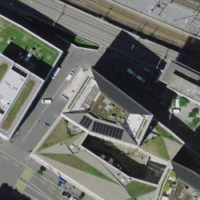
EUNIS habitat code: 56
Species observed at this site:
Dolycoris baccarum
Diplotaxis tenuifolia
Mercurialis annua